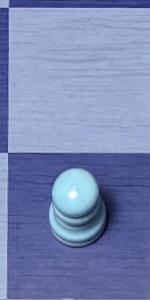
Label: Pawn_White